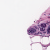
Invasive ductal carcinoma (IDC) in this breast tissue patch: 0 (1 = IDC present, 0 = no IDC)